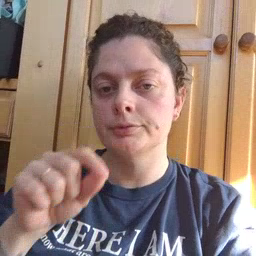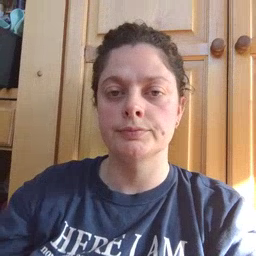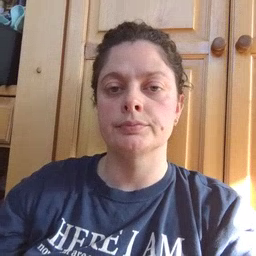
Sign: pencil